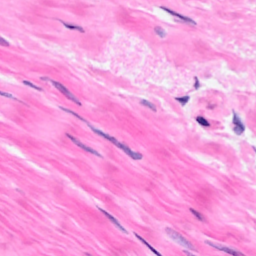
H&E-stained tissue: Breast